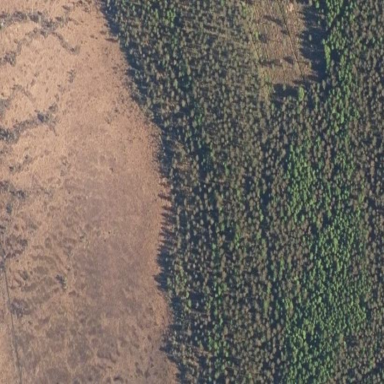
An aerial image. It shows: Needle-leaved woodland.